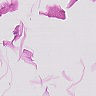
Metastatic tissue present: no